Current action and preconditions to check: trajectory_clear

Your task: For each precondition in the list above, predict whether it will hold at this action.

Consider the current scene as observed from the mobile robot's camera, and analyze the predicted future states of all dynamic agents (e.g., people, animals, vehicles, or any moving entities) within the NEXT SECOND.

IMPORTANT: Only answer "very likely" if you are absolutely certain—based on strong, clear evidence—that a dynamic agent will violate the precondition in the predicted future state. Do NOT answer "very likely" for unlikely, ambiguous, or low-probability risks.

Ask yourself for each precondition: Is there a high probability, with clear and convincing evidence, that the predicted future states of any dynamic agent will interfere with the predicted future state of the currently executing action within the NEXT SECOND, causing that precondition to fail?

Assess the risk level based on these predictions. Use "likely" or "very likely" if motions create a clear risk of interference.

Use "neutral" or "improbable" if agents are nearby but their predicted paths are clearly diverging or non-conflicting.

Failure Risk Categories: "very improbable", "improbable", "neutral", "likely", "very likely"

Answer Format: Output ONLY the probability_of_failure value from these categories: "very improbable", "improbable", "neutral", "likely", "very likely"

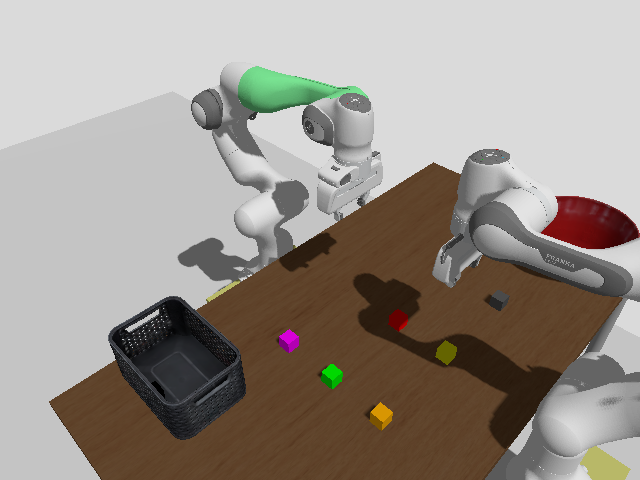

Answer: very improbable